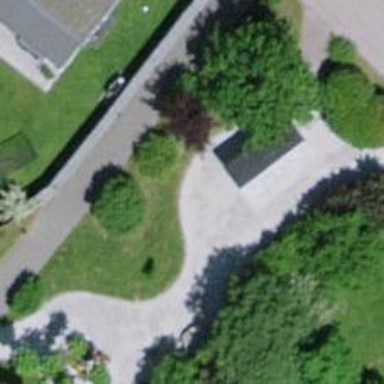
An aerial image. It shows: Footway with fine gravel surface.